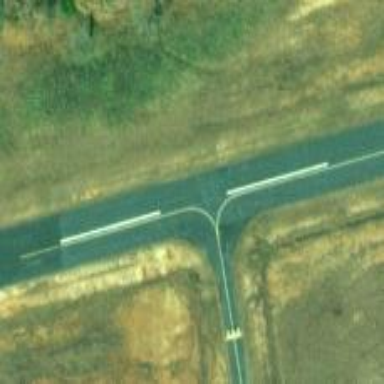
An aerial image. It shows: Runway surface made of asphalt at airport.